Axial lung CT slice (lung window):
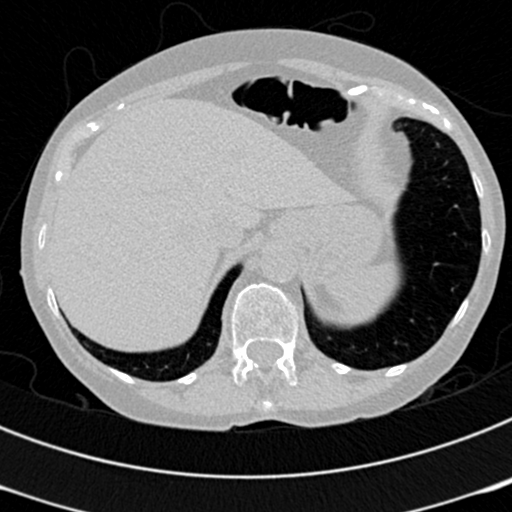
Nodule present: no